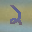
Label: 2